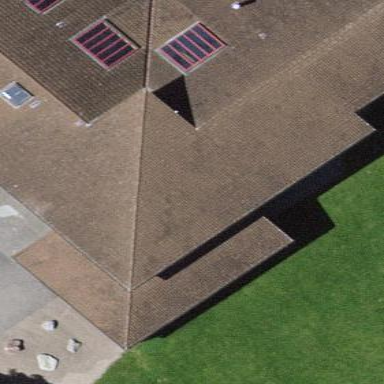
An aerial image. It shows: View of roof of building.